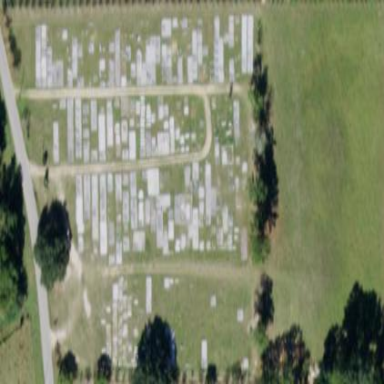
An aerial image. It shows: Cemetery.